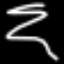
Label: squiggle